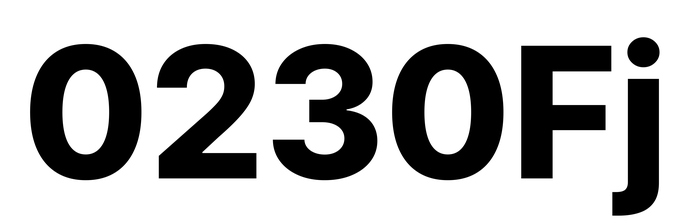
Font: Inter_ExtraBold